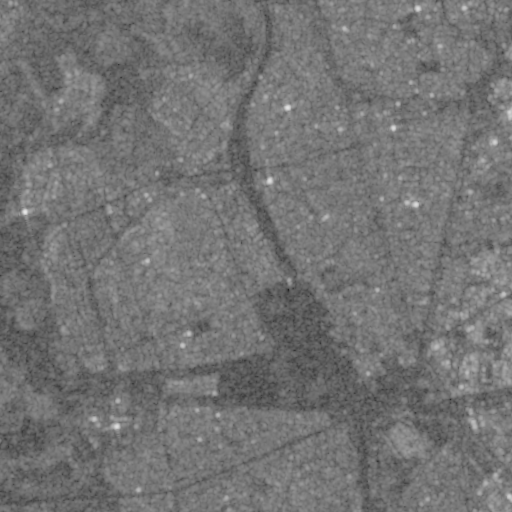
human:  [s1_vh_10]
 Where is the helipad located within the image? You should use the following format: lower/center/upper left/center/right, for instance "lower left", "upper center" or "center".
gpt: The helipad is located in the upper left of the image.
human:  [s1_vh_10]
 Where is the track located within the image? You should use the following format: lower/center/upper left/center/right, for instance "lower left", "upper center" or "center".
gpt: The track is located in the upper right of the image.
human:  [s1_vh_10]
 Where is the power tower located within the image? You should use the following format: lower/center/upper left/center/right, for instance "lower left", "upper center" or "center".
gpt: There is no power tower in the image.

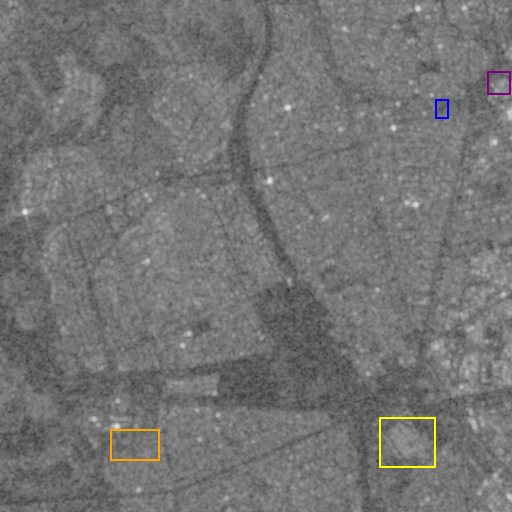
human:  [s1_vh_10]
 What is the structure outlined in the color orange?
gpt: The structure outlined in orange is a park.
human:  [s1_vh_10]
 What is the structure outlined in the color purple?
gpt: The structure outlined in purple is a parking lot.
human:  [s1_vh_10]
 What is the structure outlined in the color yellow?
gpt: The structure outlined in yellow is a power substation.
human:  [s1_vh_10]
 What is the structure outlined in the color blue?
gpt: The structure outlined in blue is a track.
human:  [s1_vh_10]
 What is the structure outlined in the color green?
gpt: There is no green outline.